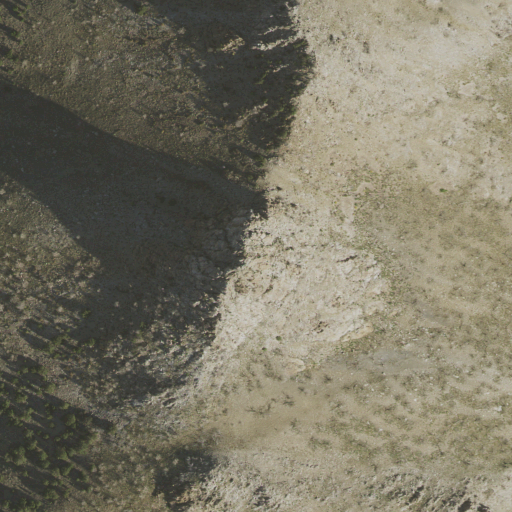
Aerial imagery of mountain in Utah named Lion Peak containing shrub, grassland, and evergreen forest